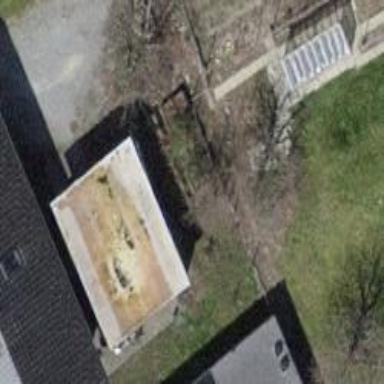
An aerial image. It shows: View of roof of building.